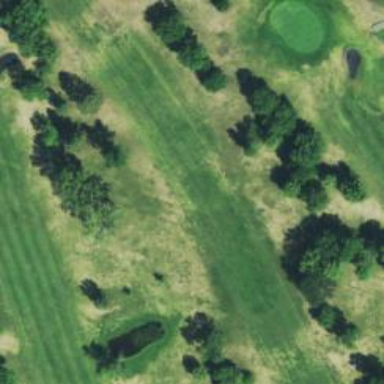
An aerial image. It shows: View of golf hole.